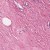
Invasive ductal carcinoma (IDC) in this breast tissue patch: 0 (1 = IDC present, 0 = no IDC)